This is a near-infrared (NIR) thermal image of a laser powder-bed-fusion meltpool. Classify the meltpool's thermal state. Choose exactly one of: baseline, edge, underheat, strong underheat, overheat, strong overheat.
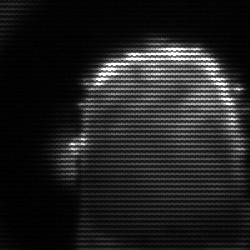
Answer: strong underheat